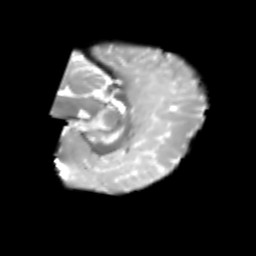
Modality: T2w
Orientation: sagittal
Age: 6
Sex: male
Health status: healthy